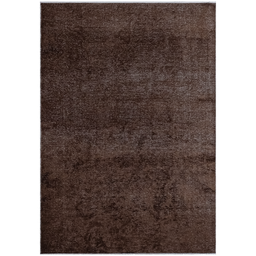
Label: decoration